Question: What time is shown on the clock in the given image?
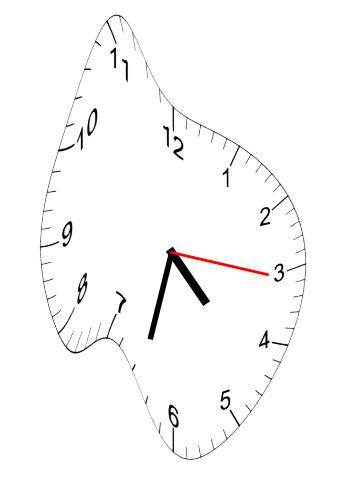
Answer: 04:32:16